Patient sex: F
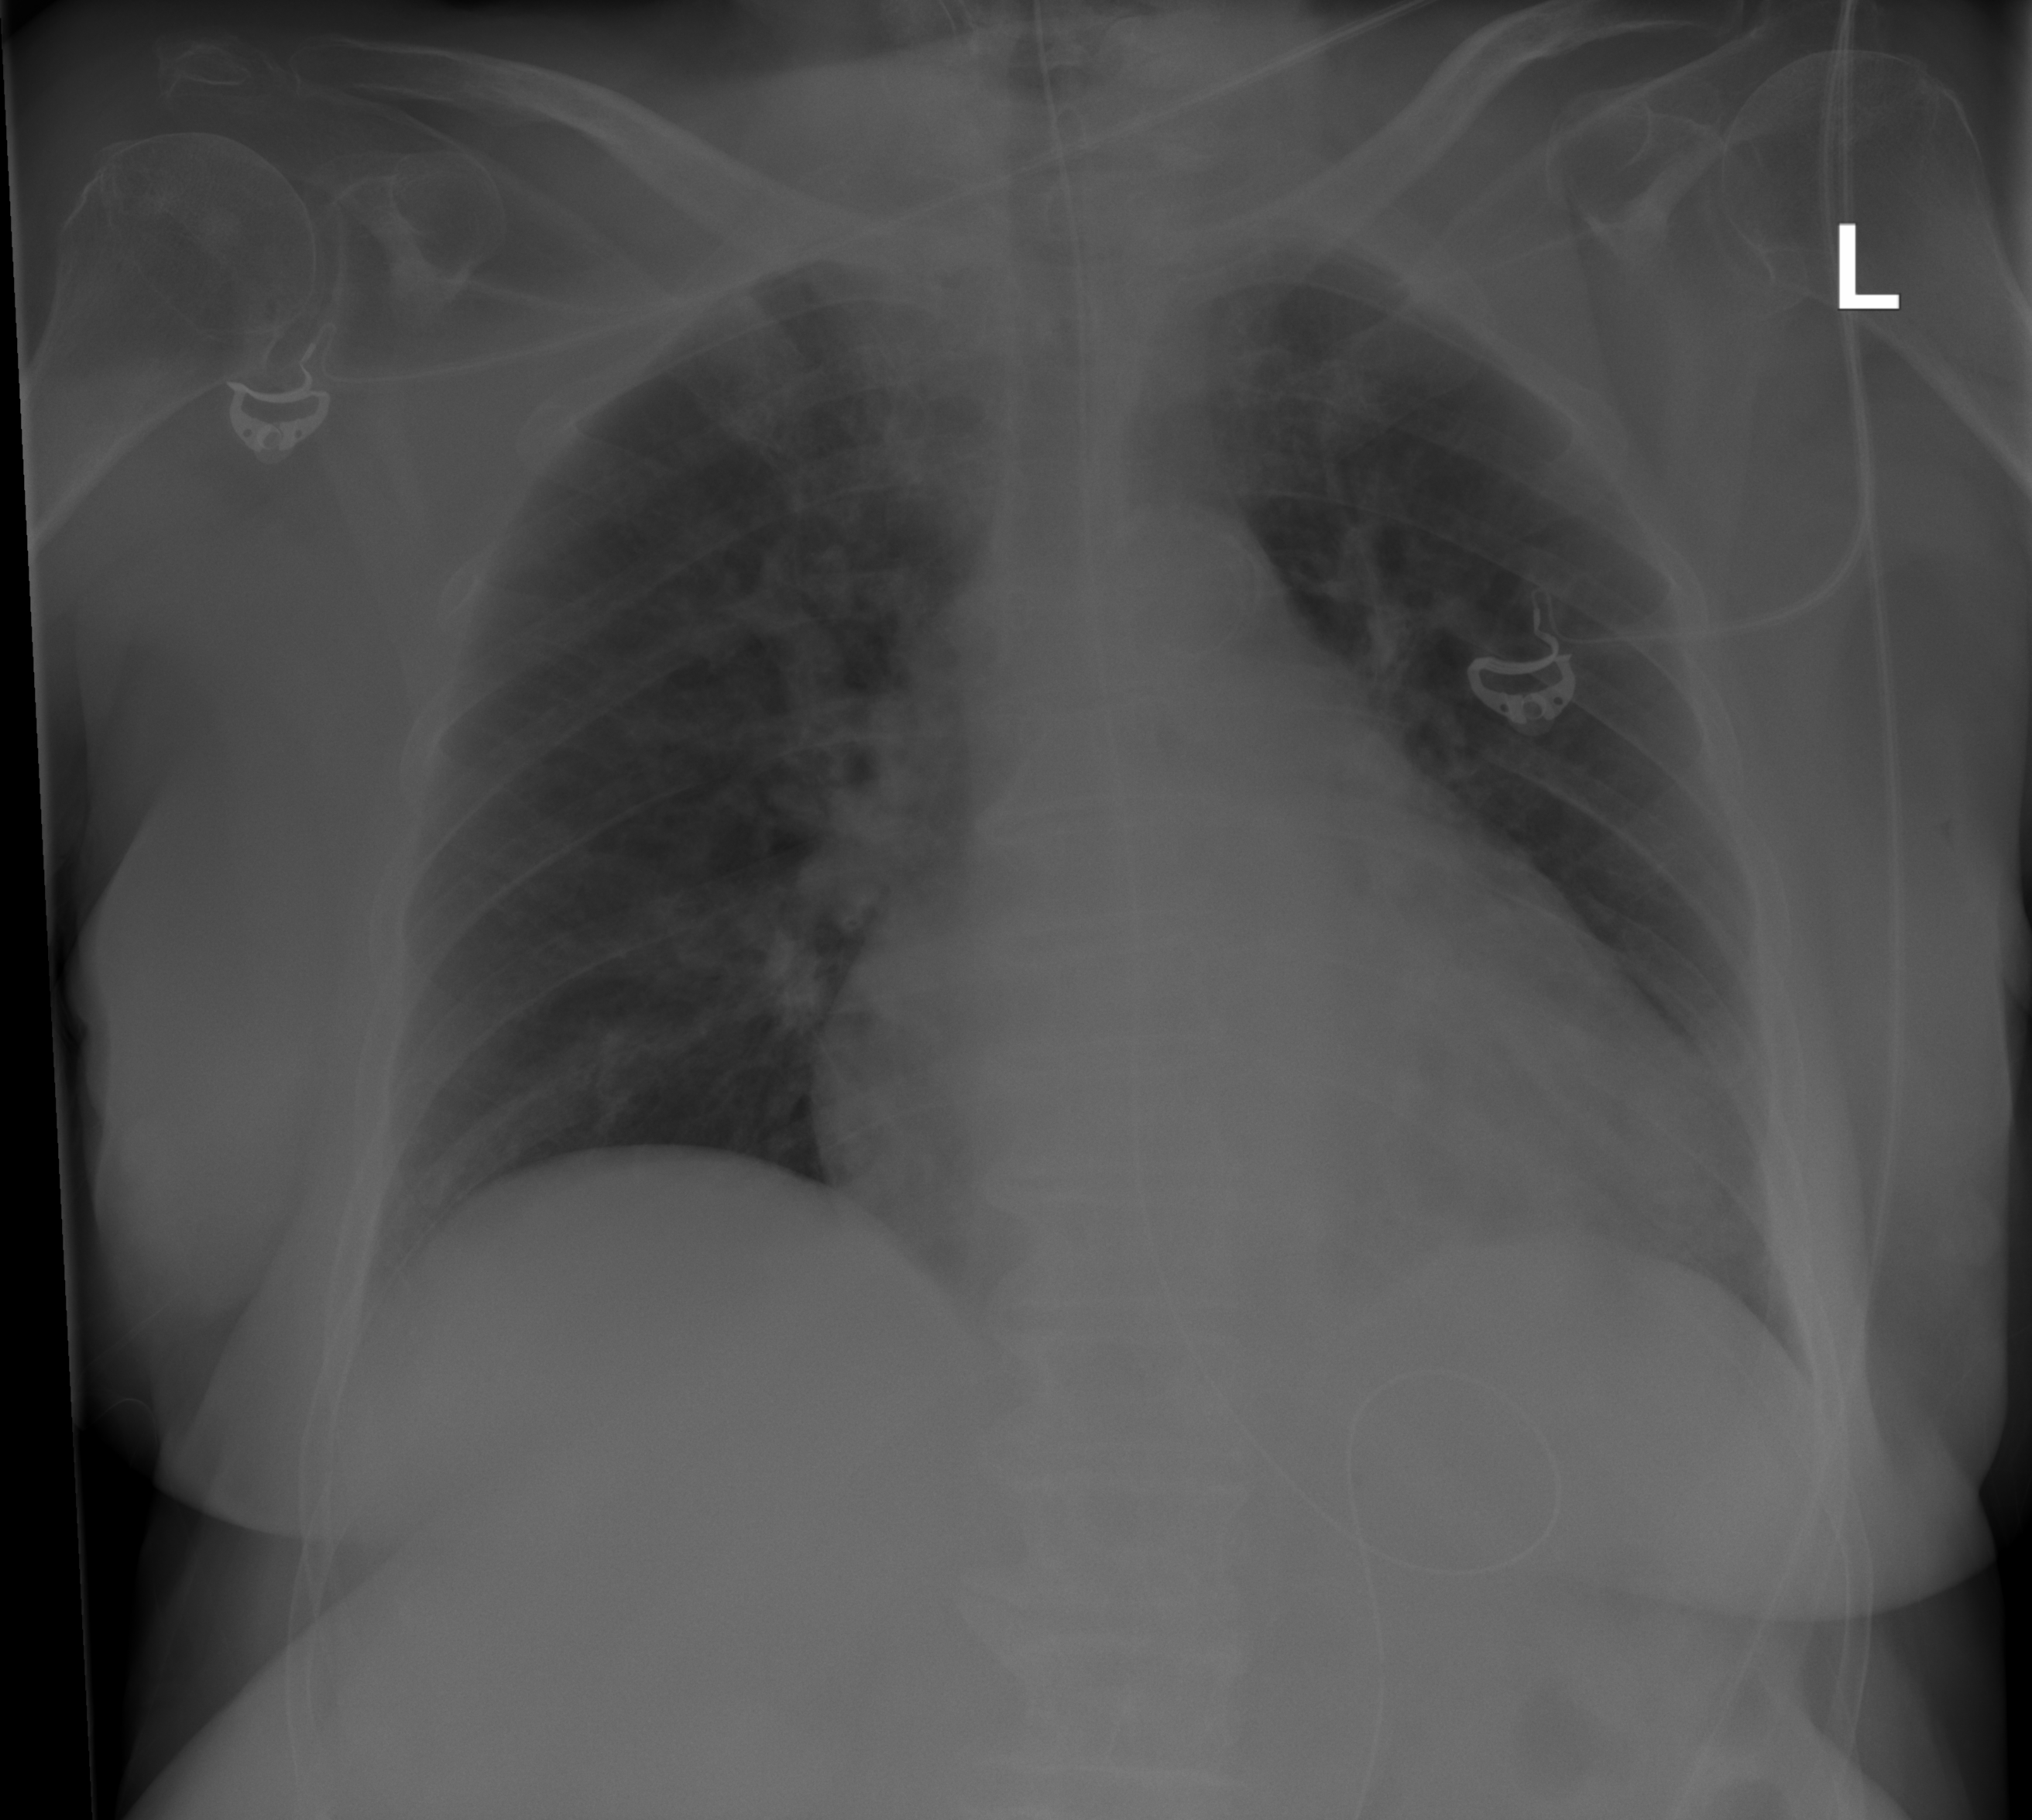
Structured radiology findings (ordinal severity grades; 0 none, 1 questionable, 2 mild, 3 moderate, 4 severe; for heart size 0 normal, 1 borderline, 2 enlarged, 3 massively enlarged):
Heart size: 2
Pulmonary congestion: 2
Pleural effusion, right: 0
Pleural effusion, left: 0
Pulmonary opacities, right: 1
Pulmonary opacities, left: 0
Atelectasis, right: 0
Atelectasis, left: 0